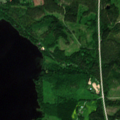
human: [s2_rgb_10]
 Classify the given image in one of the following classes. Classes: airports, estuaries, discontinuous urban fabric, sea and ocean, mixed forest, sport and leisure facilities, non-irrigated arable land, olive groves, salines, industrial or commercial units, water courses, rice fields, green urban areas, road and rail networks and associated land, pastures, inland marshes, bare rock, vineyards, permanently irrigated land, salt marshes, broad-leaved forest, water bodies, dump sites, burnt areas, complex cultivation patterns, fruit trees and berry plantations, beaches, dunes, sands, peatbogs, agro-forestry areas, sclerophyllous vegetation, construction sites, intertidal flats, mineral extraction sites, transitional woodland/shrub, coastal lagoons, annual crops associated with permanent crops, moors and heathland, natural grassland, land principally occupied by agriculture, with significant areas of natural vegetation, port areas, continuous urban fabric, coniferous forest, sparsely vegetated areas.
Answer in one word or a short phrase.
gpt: land principally occupied by agriculture, with significant areas of natural vegetation, coniferous forest, mixed forest, transitional woodland/shrub, water bodies